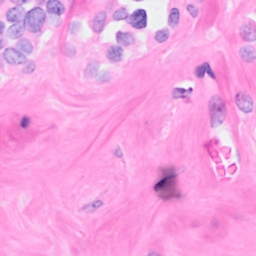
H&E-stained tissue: Breast